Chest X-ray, AP view. Patient: 62 years old, sex M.
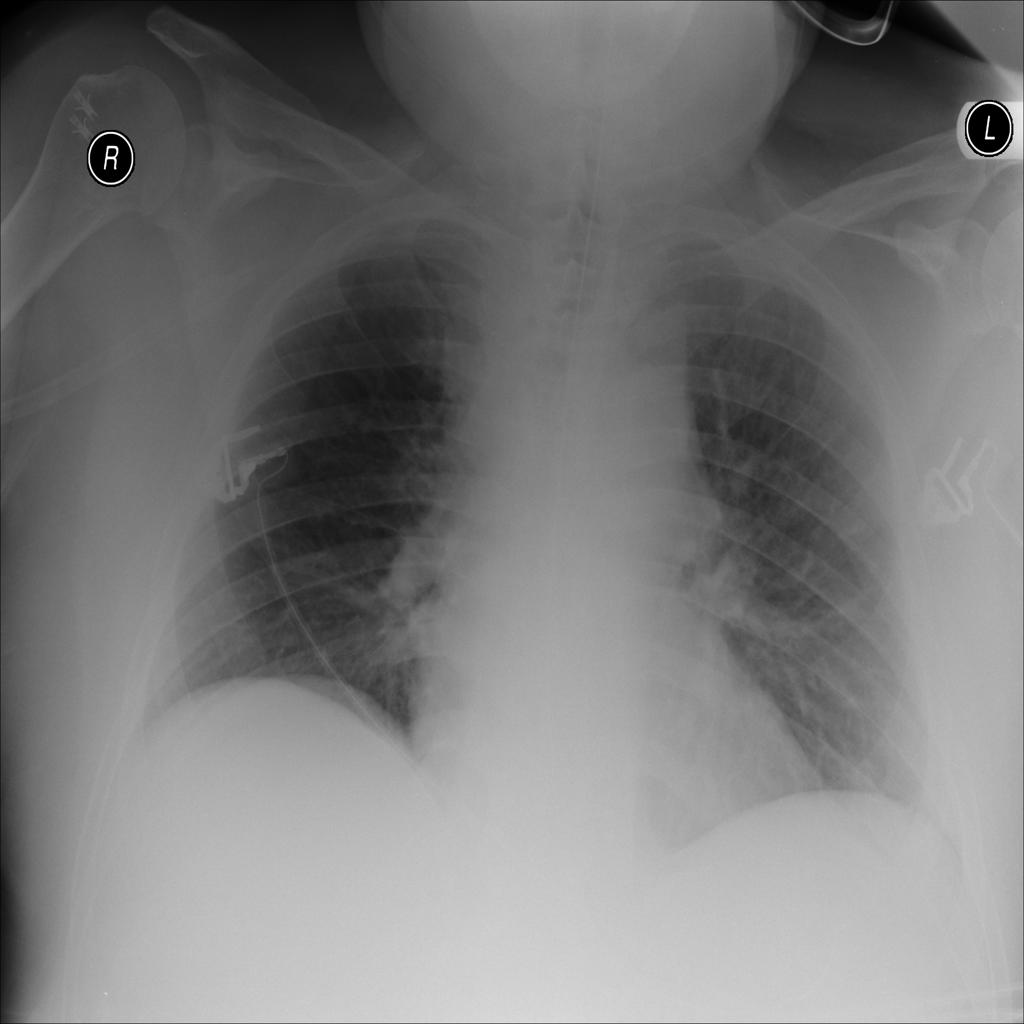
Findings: No Finding